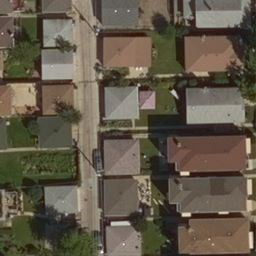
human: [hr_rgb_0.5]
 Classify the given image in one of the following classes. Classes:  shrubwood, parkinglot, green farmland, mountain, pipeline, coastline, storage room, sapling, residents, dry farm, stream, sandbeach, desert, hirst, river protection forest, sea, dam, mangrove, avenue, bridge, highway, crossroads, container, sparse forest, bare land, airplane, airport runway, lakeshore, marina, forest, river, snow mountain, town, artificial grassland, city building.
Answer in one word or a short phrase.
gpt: residents